Question: I have installed new version of in my localhost().
I am trying to images related to products. But i dint find the and Buttons.
Is this a problem due to improper installation ? If yes i tried installing the same on another machine. But same result.
Here is the screen shot.

How to fix this ?
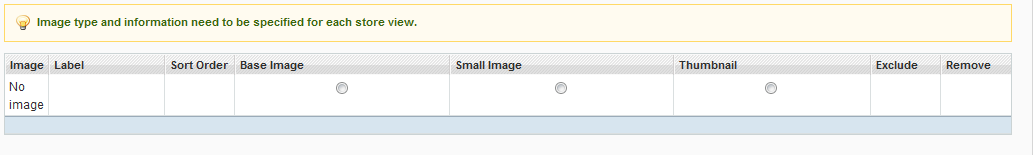
Answer: Install latest version of flash player in your browser.